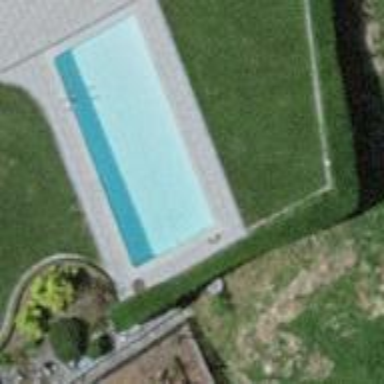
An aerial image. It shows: Swimming pool located in leisure land.